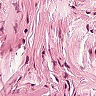
Metastatic tissue present: no